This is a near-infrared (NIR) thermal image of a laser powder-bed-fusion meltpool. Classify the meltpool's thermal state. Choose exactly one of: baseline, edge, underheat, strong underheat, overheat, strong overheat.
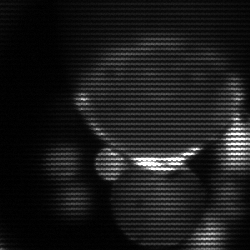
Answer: edge